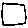
Label: square